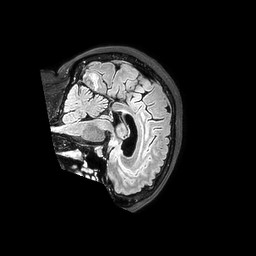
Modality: FLAIR
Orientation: sagittal
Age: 70
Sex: female
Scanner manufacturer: philips
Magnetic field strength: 3 T
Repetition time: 4.8 s
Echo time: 0.34 s